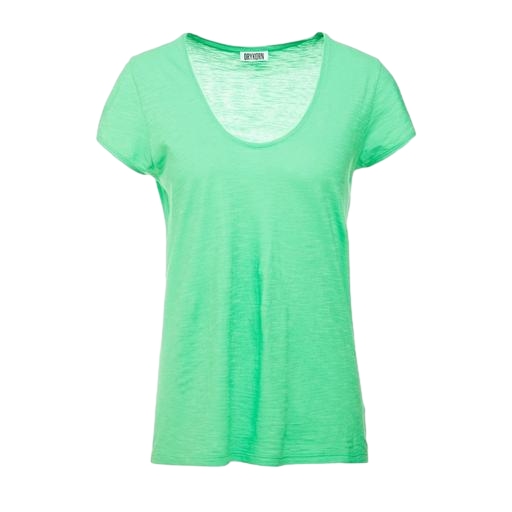
green scoop-neck tee, green women's slub jersey t-shirt, green scoop neck t-shirt, white background